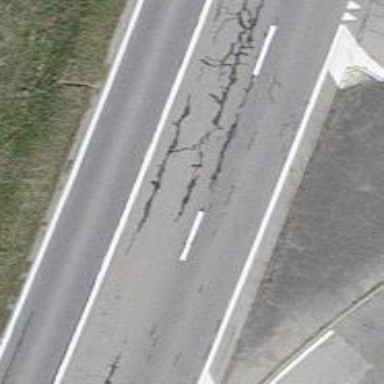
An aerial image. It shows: Primary road with asphalt surface.